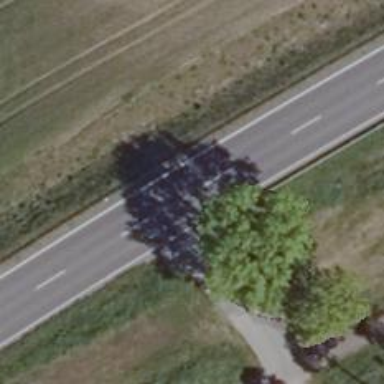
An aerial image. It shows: Asphalt road classified as primary highway.